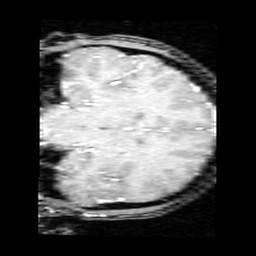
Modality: inplaneT1
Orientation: coronal
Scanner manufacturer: ge
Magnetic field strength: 3 T
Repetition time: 0.2 s
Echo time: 0.0036 s